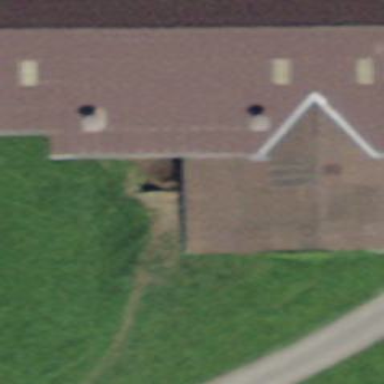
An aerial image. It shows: Rural barn.